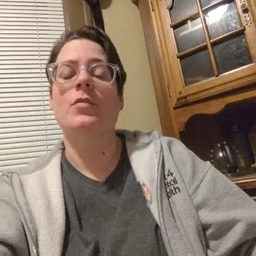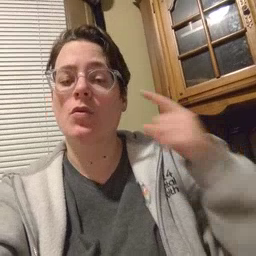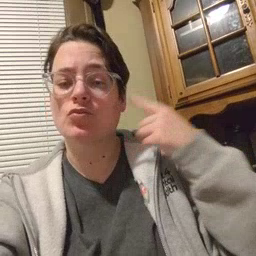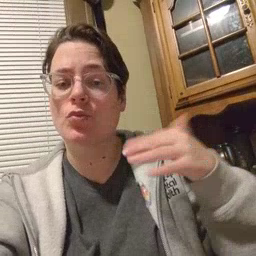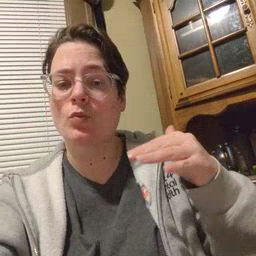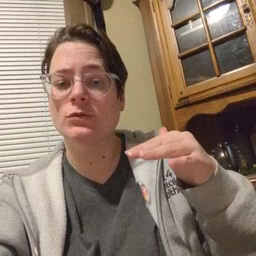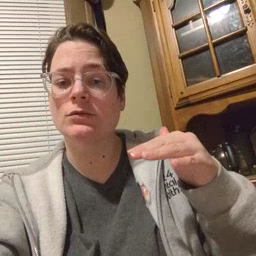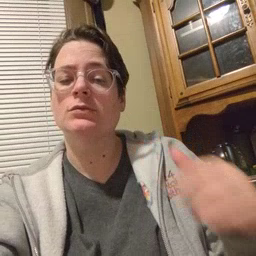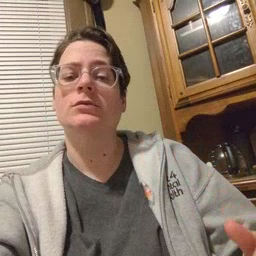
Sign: noisy